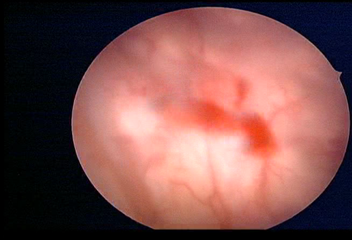
Modality: WLC
Class: Normal mucosa
Bladder cancer association: No